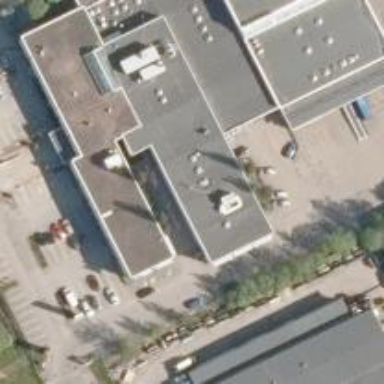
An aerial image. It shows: Car rental service.